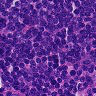
Metastatic tissue present: no